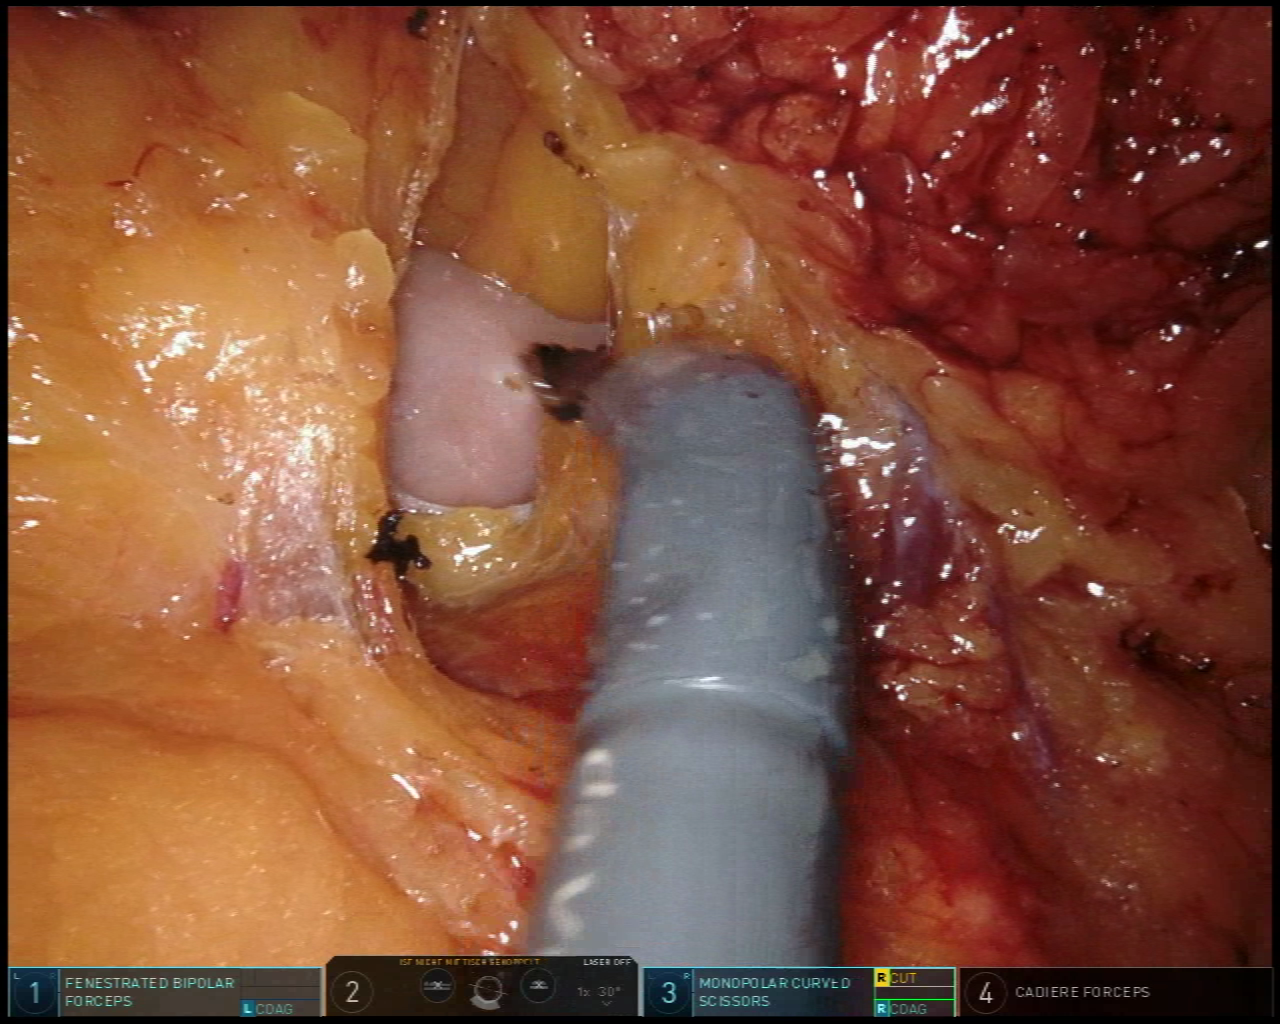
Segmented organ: stomach
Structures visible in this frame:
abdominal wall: no
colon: no
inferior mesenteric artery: no
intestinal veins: no
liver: no
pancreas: yes
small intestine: no
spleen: no
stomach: yes
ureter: no
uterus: no
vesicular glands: no